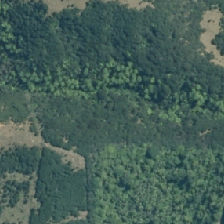
Land cover: manuka_kanuka